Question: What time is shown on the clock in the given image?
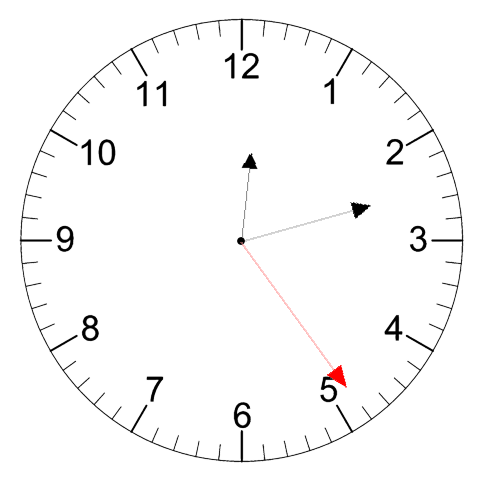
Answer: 12:12:24